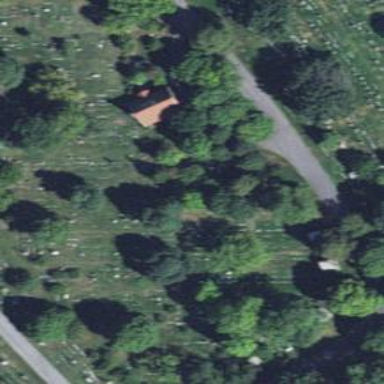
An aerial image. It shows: Memorial site with historic significance.